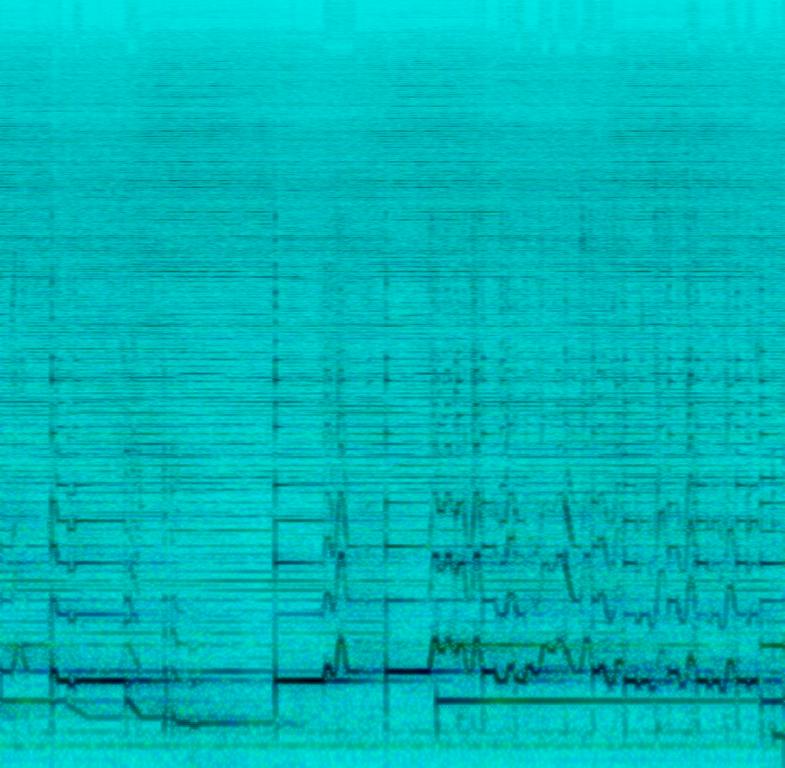
The Indian traditional music is purely instrumental, there is no voice. All instruments used are from Indian culture. A sitar one-note harmonic pedal can be heard throughout the music excerpt. The atmosphere is somewhat calming, meditating.